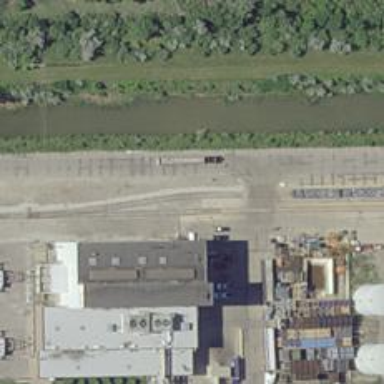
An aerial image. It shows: Rail spur service.